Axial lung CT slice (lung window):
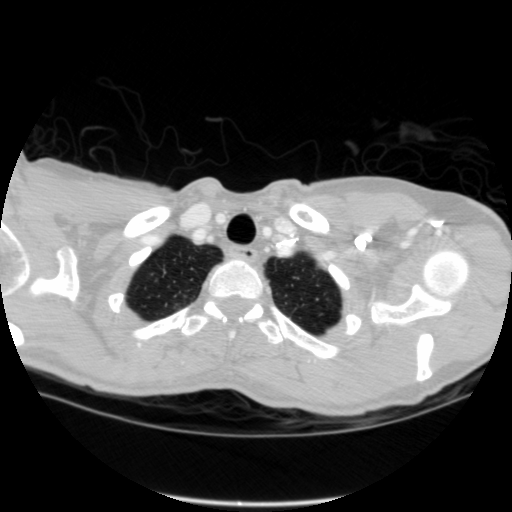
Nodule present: no